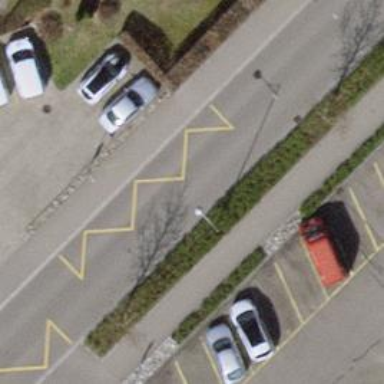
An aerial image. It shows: Public transport stop position.